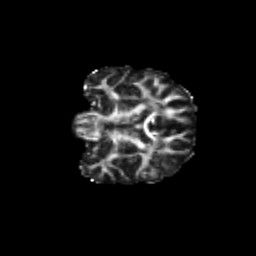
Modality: FA
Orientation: coronal
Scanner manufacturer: siemens
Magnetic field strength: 3 T
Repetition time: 9.2 s
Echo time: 0.084 s